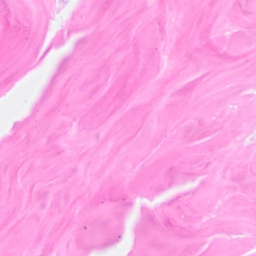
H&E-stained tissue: Breast